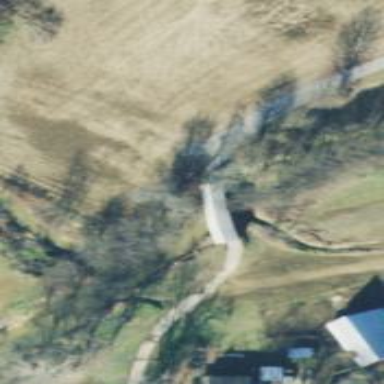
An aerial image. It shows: Covered bridge on residential road.